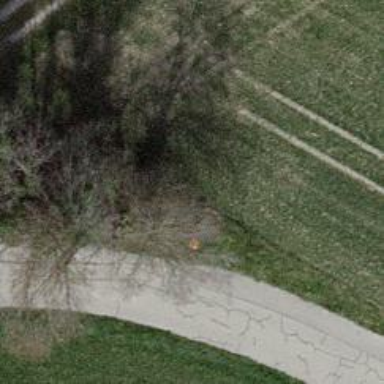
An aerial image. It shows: Orange aerial marker.